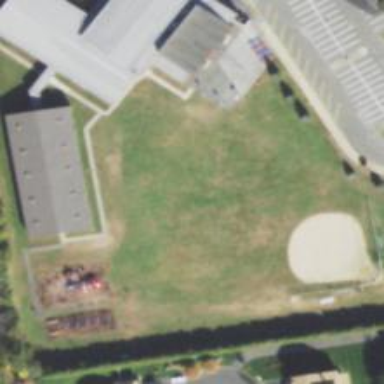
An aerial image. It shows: Baseball pitch for leisure land.